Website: crate-barrel
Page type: receipt
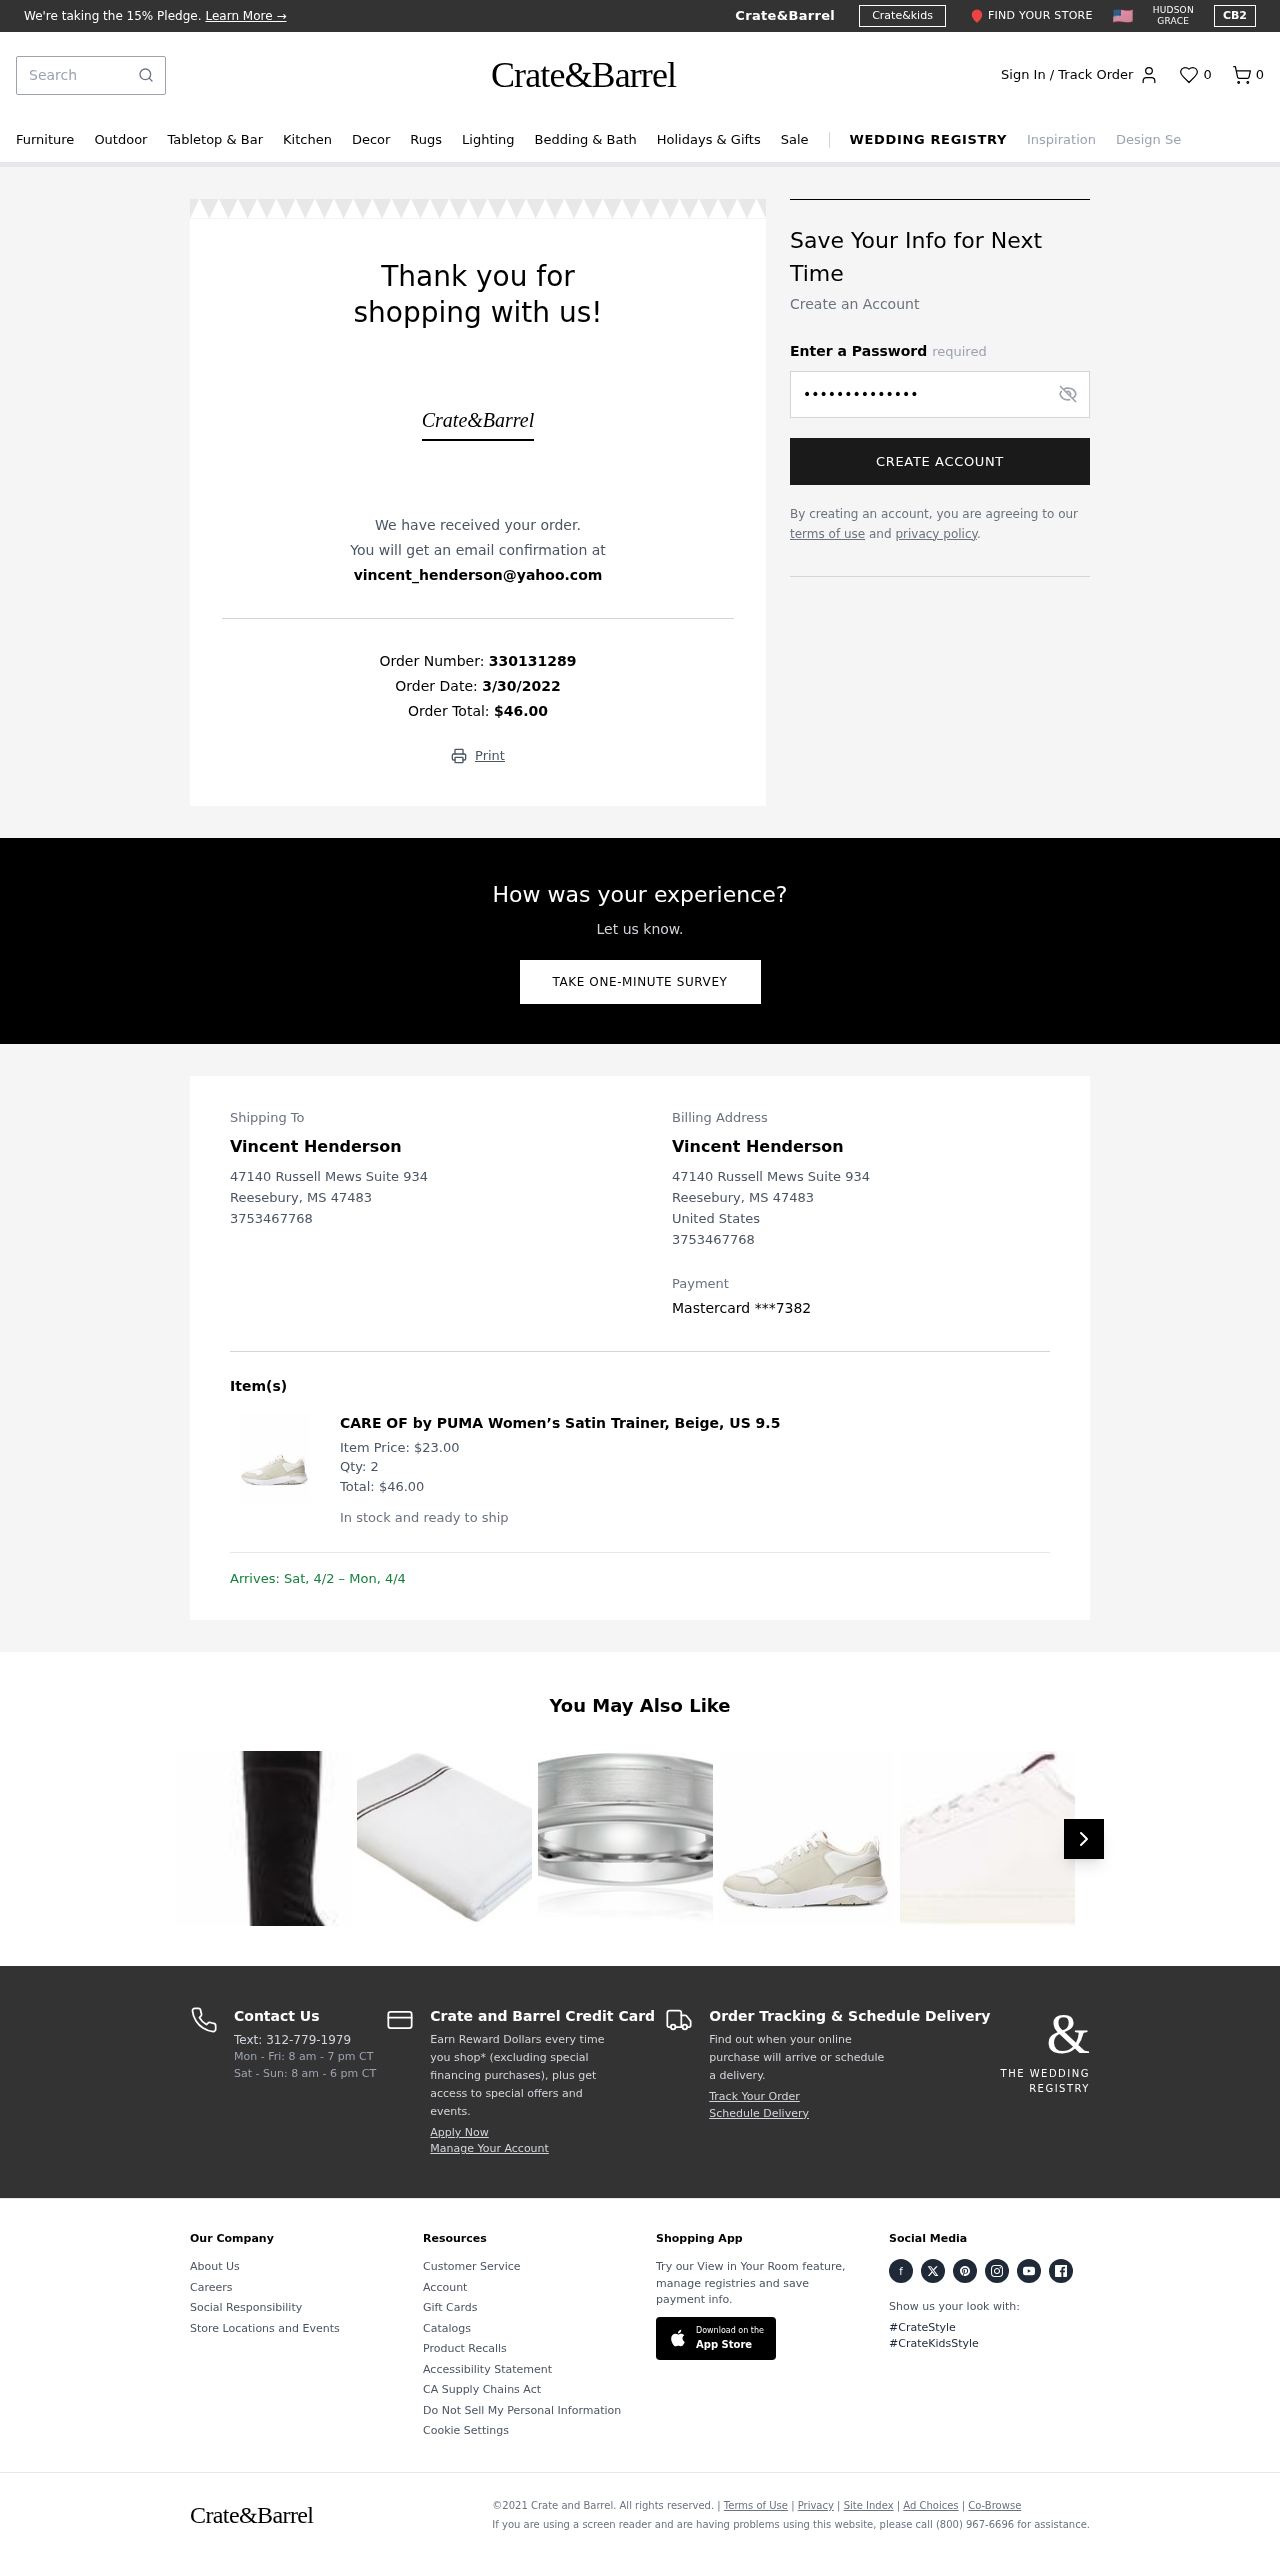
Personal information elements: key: PII_CARD_LAST4
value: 7382
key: PII_CARD_TYPE
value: Mastercard
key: PII_CITY
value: Reesebury
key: PII_COUNTRY
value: United States
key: PII_EMAIL
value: vincent_henderson@yahoo.com
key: PII_FULLNAME
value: Vincent Henderson
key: PII_PHONE
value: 3753467768
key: PII_POSTCODE
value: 47483
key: PII_STATE_ABBR
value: MS
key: PII_STREET
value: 47140 Russell Mews Suite 934
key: PII_FULLNAME2
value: Vincent Henderson
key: PII_CITY2
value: Reesebury
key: PII_STATE_ABBR2
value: MS
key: PII_POSTCODE_FULL
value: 47483
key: PII_POSTCODE_NUMERIC
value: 47483
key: PII_PHONE2
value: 3753467768
Product elements: key: PRODUCT1_NAME
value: CARE OF by PUMA Women’s Satin Trainer, Beige, US 9.5
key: PRODUCT1_PRICE
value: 23
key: PRODUCT1_QUANTITY
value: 2
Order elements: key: ORDER_NUM_ITEMS
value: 0
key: ORDER_ID
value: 330131289
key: ORDER_DATE
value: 3/30/2022
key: ORDER_TOTAL
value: $46.00
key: ORDER_ITEM_TOTAL
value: $46.00
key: ORDER_DELIVERY_DATE
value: Sat, 4/2 – Mon, 4/4
Search elements: key: HEADER_SEARCH
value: Search
Other elements: key: FAVORITES_COUNT
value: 0